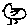
Label: bird